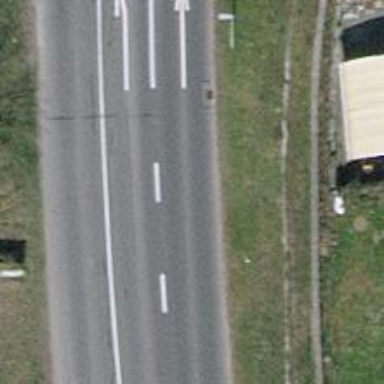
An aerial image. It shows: Secondary road with asphalt surface.